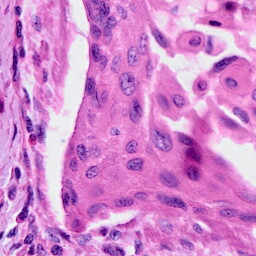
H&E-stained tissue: Cervix